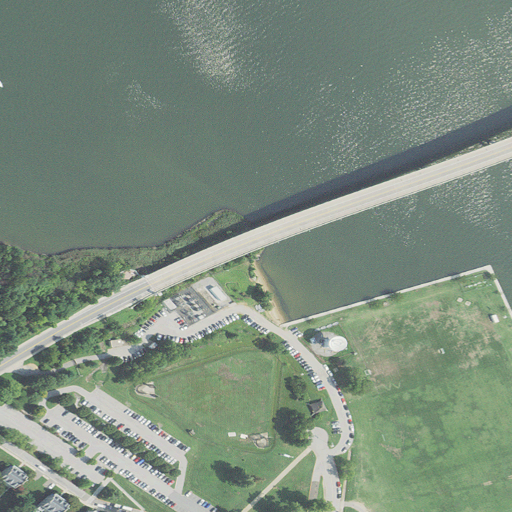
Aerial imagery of cape in Maryland named Meadow Point containing open water, medium intensity development, low intensity development, pasture, open development, and high intensity development